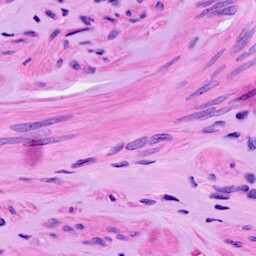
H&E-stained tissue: Ovarian